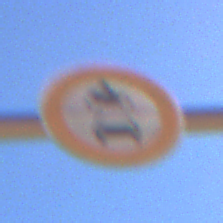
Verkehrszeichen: VerbotKraftfahrzeuge
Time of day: MorningAfternoon
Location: Outdoor (RoadRail)
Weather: Clear
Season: NotSpecified
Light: Natural